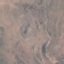
Land use / land cover: HerbaceousVegetation